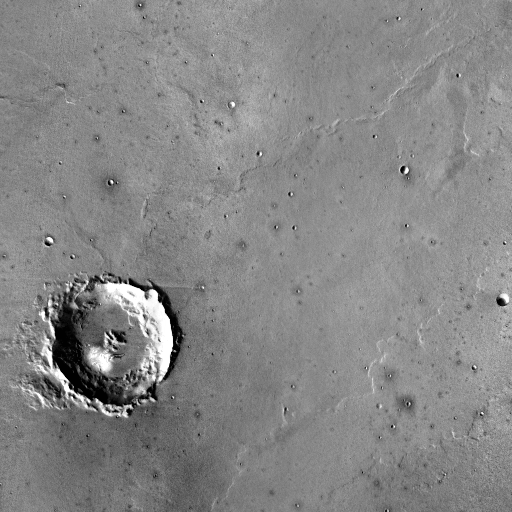
Crater classes present: Background, Other